Question: I have a simple control method 'DoSomething' which receives a json string, converts it to a dynamic object and tries to get the data:
'''
[HttpPost]
public string DoSomething(string jsonStr) // {"0":null,"1":"loadData"}
{
// In this case obj.GetType() = System.Web.Helpers.DynamicJsonObject
object obj = Json.Decode(jsonStr);
// Correct, a == "loadData"
var a = (obj as dynamic)["1"];
// Incorrect, compilation exception:
// "Cannot apply indexing with [] to an expression
// of type 'System.Web.Helpers.DynamicJsonObject'"
var b = (obj as DynamicJsonObject)["1"]
return "OK";
}
'''
My question is why it is possible to access an indexer when I use an object as a dynamic object at the time when the original type doesn't have an indexer?

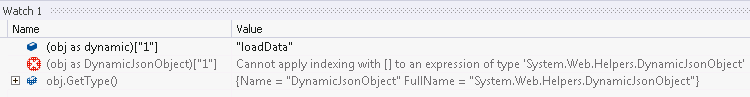
Answer: In the first case, you're using all the infrastructure of 'dynamic' - which doesn't just use reflection to find "real" members, but also uses 'IDynamicMetaObjectProvider' to provide support for members which are only known at execution time. This works because when you're using 'dynamic', the process of binding (working out what a member name means) is performed at execution time instead of at compile time.
In this case, it's the indexer which is being used at execution time - 'DynamicJsonObject' doesn't declare an indexer, but overrides the <URL> method of 'DynamicObject'. The meta-object provider implementation of 'DynamicObject' will route indexer "get" calls via 'TryGetIndex'.
A simpler example of this is 'ExpandoObject':
'''
ExpandoObject foo = new ExpandoObject();
// This is invalid; the compiler can't find a Property member
foo.Property = "broken";
dynamic bar = foo;
// This is fine; binding is performed at execution time.
bar.Property = "working";
'''